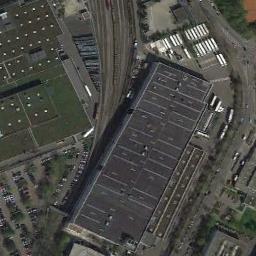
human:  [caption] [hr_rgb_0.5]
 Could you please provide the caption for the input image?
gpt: There are many buildings of different shapes and sizes beside the railway station .

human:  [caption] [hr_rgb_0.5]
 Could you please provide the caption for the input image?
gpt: The railway station is next to the grass and parking lot .

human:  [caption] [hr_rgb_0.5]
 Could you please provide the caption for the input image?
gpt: There is a fully equipped railway station in the city .

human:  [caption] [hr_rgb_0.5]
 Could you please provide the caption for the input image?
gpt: The railway station has some railways, A parking lot and a big building .

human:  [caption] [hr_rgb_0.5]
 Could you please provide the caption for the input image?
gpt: There are some cars and a green lawn beside the black railway station .